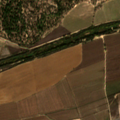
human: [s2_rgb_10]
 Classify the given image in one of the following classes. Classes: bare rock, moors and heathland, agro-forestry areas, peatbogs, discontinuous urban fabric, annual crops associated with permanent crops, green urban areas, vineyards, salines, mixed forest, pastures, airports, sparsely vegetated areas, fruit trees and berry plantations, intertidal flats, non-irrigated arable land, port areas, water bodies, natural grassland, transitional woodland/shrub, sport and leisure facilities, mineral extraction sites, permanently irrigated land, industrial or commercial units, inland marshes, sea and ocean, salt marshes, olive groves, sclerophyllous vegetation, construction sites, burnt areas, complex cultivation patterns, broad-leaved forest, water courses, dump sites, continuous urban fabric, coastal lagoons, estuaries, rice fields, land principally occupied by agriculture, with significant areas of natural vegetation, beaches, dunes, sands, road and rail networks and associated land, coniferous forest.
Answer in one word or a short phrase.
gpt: permanently irrigated land, rice fields, agro-forestry areas, broad-leaved forest